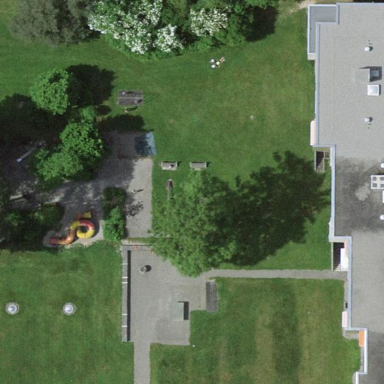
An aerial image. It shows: Playground area for leisure activities on the land.